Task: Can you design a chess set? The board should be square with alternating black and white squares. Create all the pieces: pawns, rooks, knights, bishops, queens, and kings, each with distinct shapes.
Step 3853:
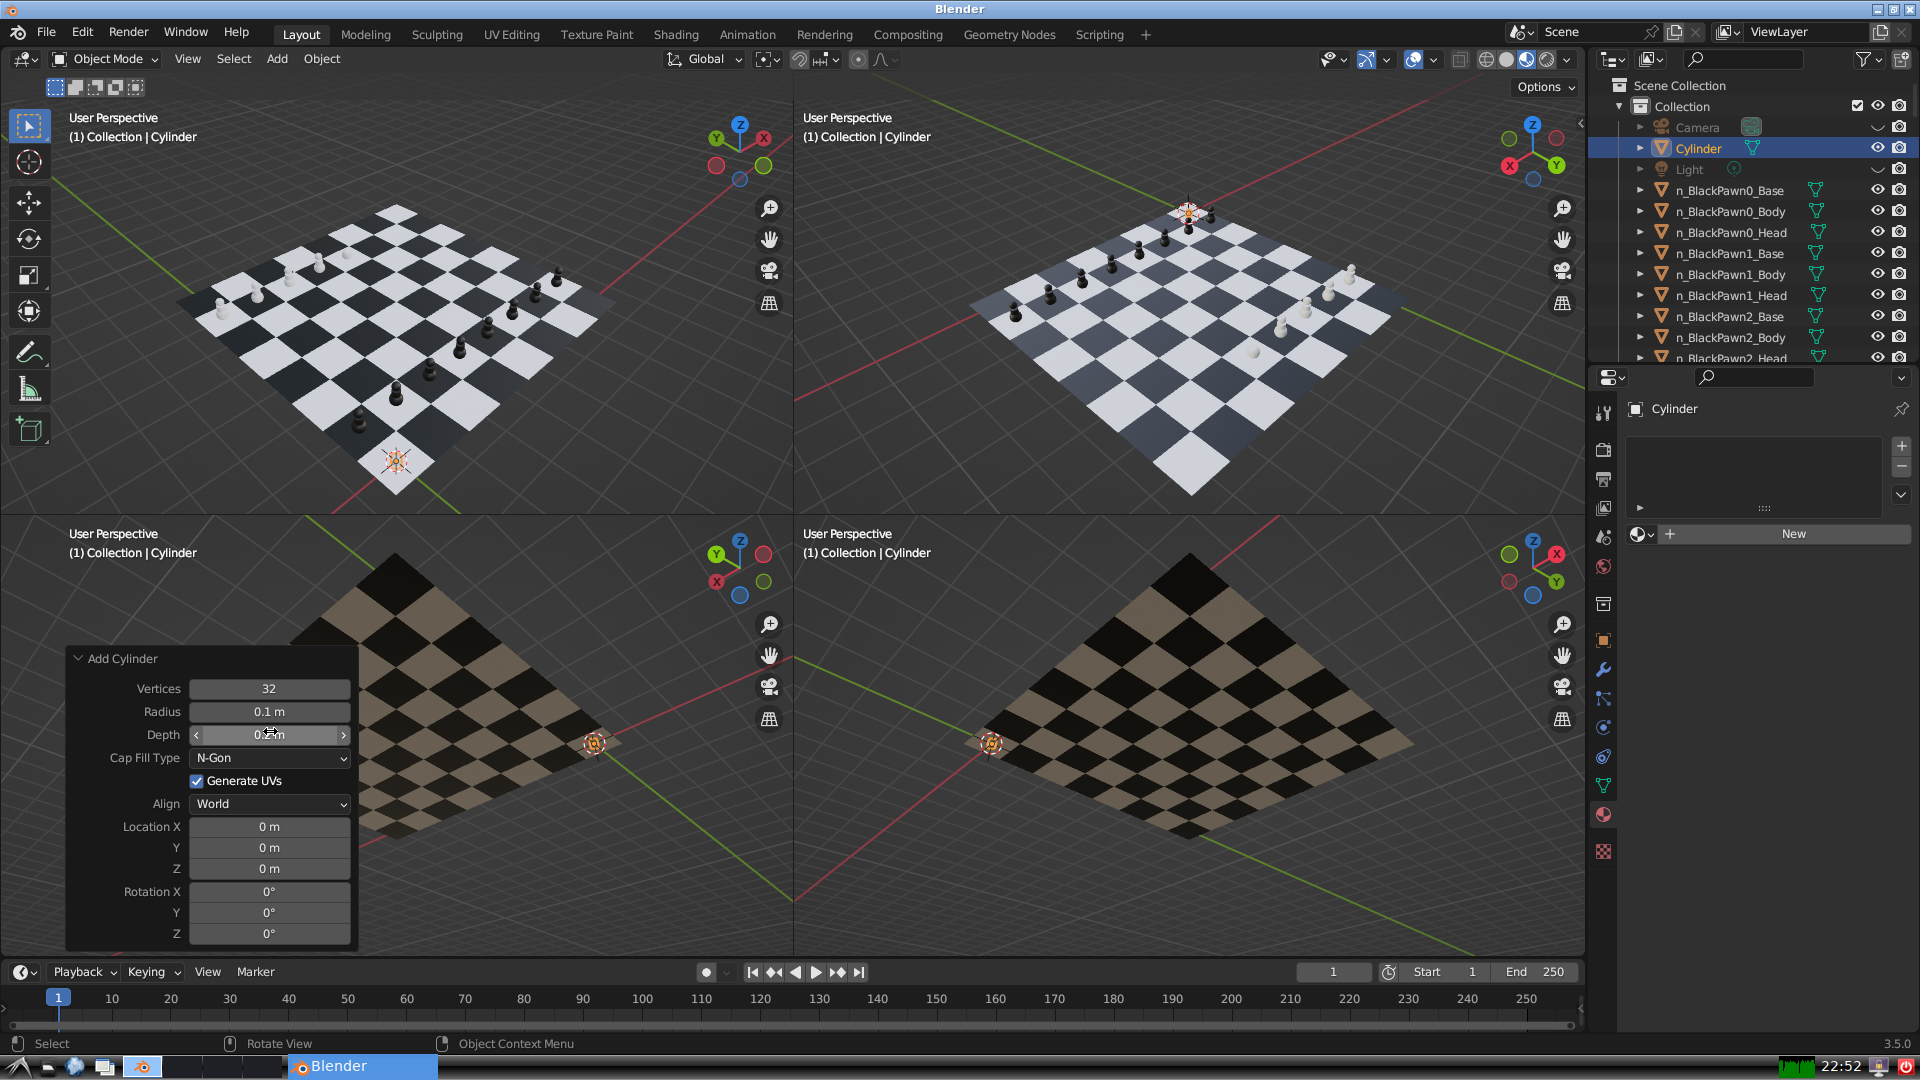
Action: {"mouse_move": [270, 824]}